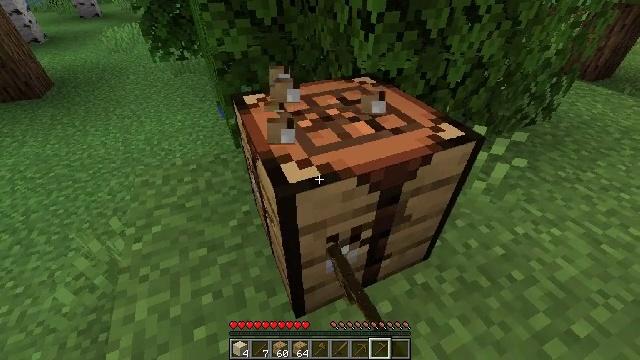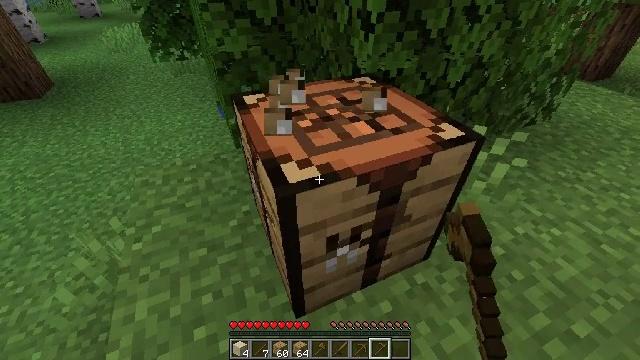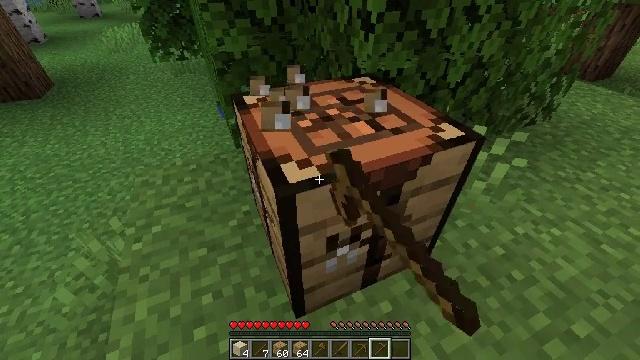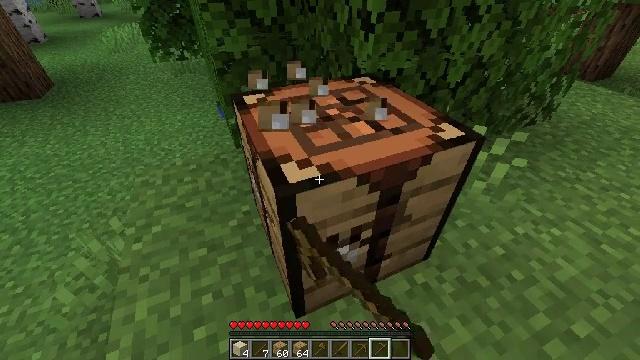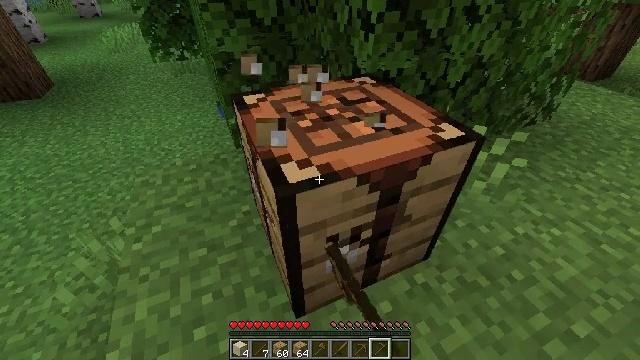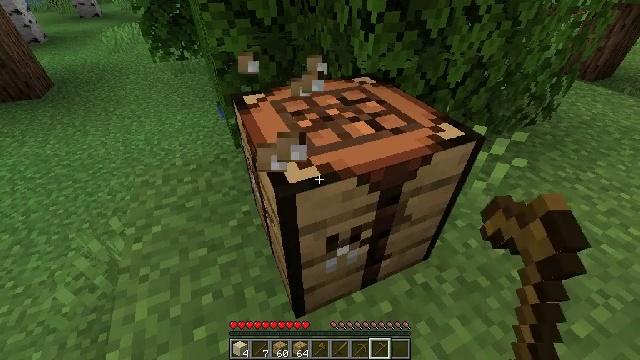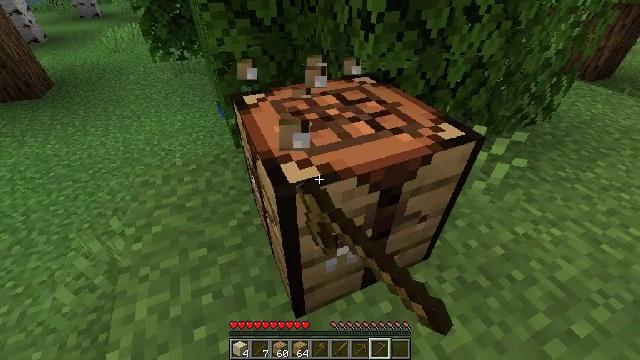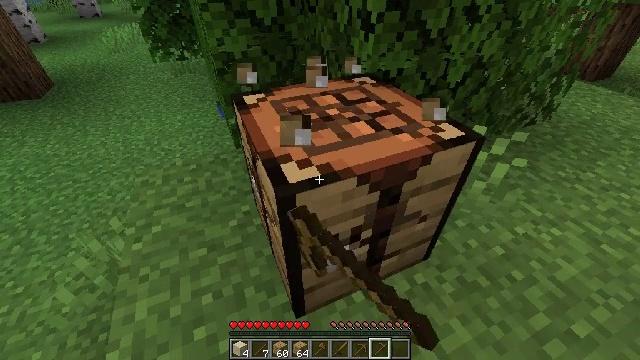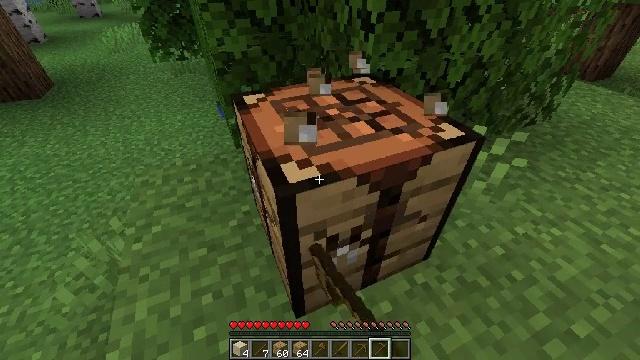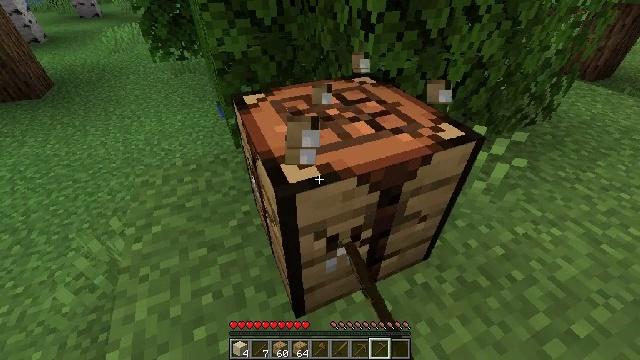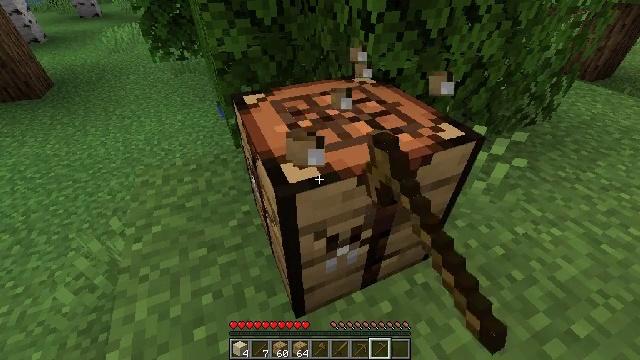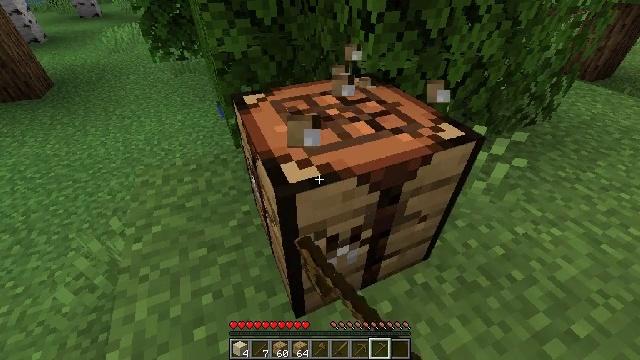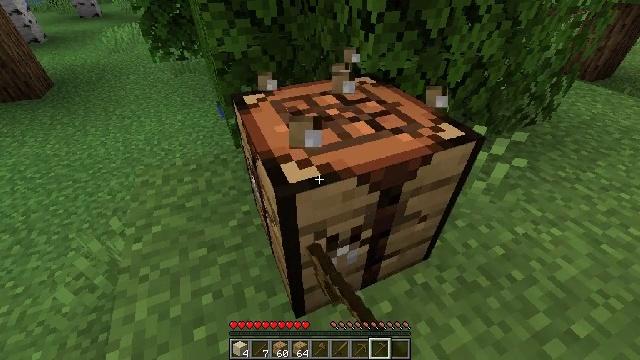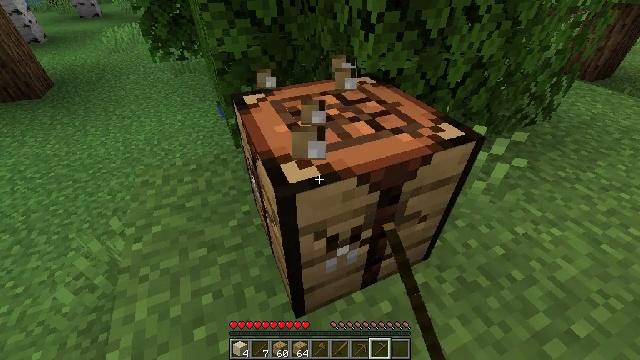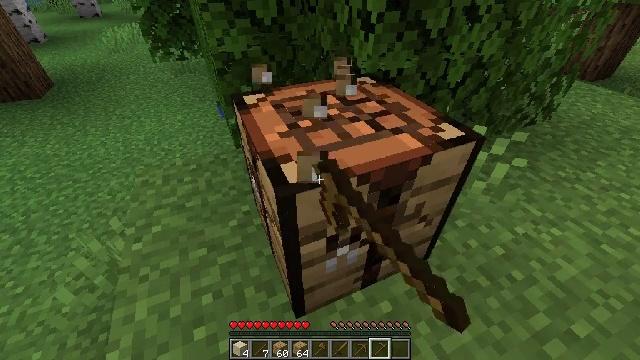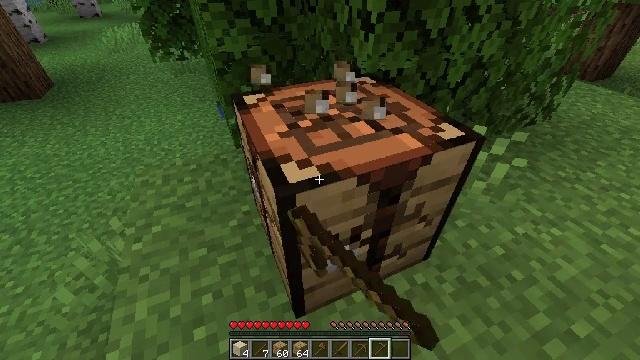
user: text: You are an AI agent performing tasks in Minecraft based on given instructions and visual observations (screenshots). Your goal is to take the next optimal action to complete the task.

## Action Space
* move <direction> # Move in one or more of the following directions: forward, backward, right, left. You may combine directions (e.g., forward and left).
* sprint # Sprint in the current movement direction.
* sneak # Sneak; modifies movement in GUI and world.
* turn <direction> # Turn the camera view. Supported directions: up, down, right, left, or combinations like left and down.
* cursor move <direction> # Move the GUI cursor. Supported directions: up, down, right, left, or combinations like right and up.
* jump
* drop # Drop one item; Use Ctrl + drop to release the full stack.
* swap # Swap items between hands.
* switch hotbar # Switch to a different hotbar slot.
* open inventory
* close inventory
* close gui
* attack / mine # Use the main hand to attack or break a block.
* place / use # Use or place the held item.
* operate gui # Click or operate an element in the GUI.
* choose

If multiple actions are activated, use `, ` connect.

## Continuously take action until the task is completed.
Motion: motion action
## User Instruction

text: Mine block crafting table.
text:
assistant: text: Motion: attack / mine
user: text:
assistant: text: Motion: attack / mine
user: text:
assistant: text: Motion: attack / mine
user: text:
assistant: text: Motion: attack / mine
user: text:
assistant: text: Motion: attack / mine
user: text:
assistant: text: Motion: attack / mine
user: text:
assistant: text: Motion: attack / mine
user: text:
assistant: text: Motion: attack / mine
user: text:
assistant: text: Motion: attack / mine
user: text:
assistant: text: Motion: attack / mine
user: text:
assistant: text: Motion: attack / mine
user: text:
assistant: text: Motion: attack / mine
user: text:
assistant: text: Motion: attack / mine
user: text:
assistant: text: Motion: attack / mine
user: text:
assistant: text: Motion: attack / mine
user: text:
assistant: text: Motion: attack / mine
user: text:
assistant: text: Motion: attack / mine
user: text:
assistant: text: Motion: attack / mine
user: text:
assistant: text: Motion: attack / mine
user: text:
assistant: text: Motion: attack / mine
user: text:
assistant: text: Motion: attack / mine
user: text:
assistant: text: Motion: attack / mine
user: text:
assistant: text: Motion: attack / mine
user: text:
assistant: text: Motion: attack / mine
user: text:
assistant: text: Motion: attack / mine
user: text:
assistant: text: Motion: attack / mine
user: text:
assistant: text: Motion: attack / mine
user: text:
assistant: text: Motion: attack / mine
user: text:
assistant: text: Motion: attack / mine
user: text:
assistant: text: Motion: attack / mine